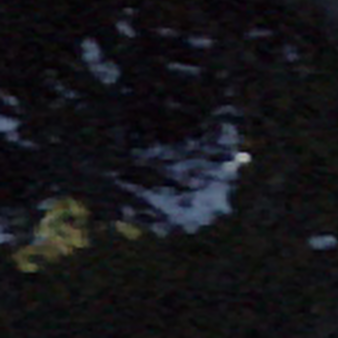
Label: other